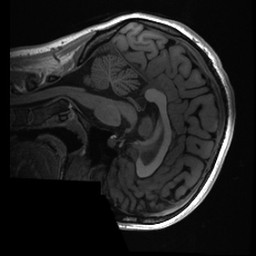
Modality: T1w
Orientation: sagittal